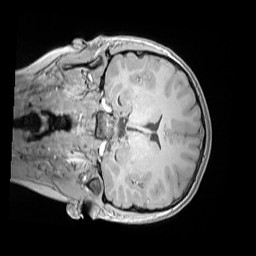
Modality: MP2RAGE
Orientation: coronal
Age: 10
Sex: male
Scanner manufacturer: siemens
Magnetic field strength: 3 T
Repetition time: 4 s
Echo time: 0.00303 s